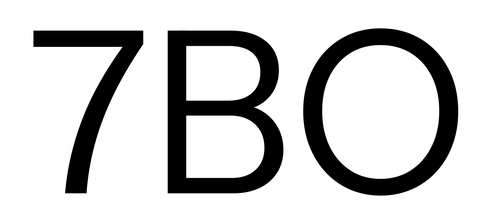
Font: InstrumentSans_Regular